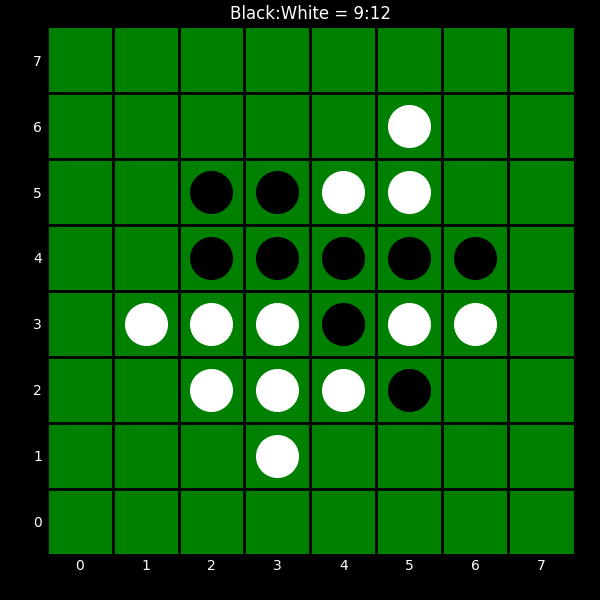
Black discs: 9
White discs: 12